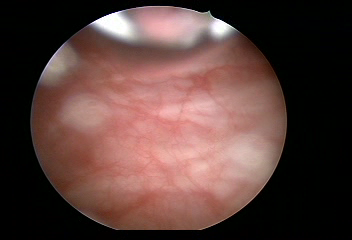
Modality: WLC
Class: Foreign bodies
Subclass: AirBubble
Bladder cancer association: No
Annotated structures: Air bubble